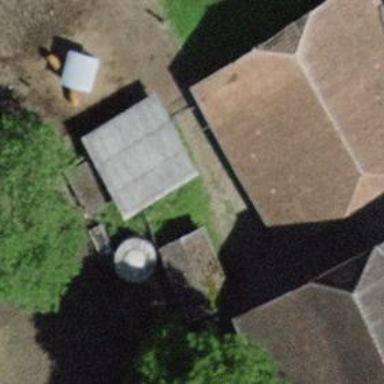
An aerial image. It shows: Garage building.